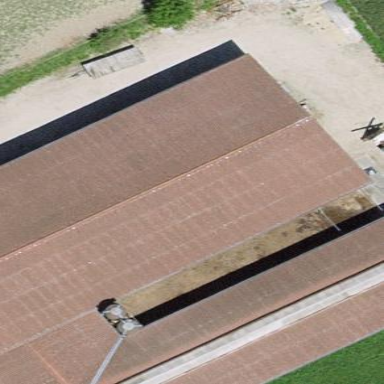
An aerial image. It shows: Rural barn.